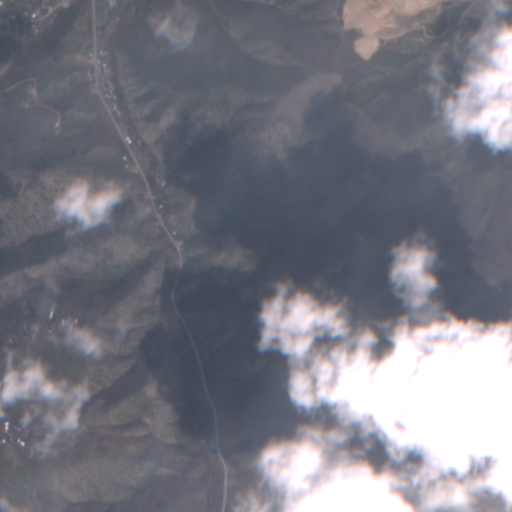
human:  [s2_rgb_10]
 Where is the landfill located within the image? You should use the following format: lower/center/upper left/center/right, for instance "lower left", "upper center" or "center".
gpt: The landfill is located in the upper right of the image.
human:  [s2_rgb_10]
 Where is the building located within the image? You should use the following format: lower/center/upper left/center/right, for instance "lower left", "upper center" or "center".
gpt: The building is located in the lower center of the image.
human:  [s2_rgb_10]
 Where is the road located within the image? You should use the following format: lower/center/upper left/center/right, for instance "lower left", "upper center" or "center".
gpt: There is no road in the image.